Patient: sex F, age 66
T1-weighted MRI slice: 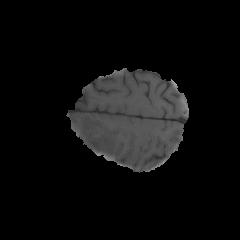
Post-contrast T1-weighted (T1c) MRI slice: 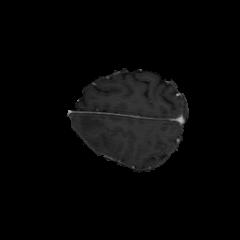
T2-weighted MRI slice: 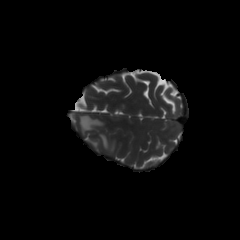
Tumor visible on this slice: yes
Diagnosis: Glioblastoma, IDH-wildtype
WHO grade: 4